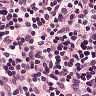
Metastatic tissue present: no